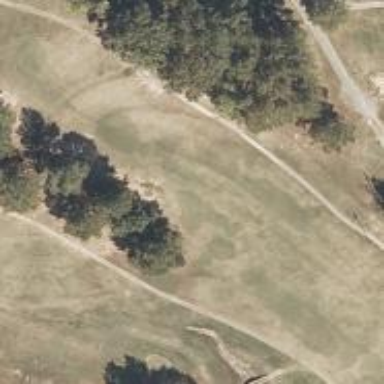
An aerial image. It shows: View of golf hole.